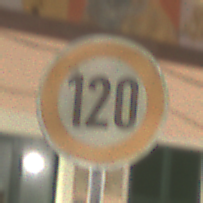
Verkehrszeichen: Geschwindigkeit120
Umgebung: Outdoor, Urban
Tageszeit: Night
Wetter: PartlyCloudy
Licht: Artificial
Jahreszeit: NotSpecified
Kontrast: HighContrast